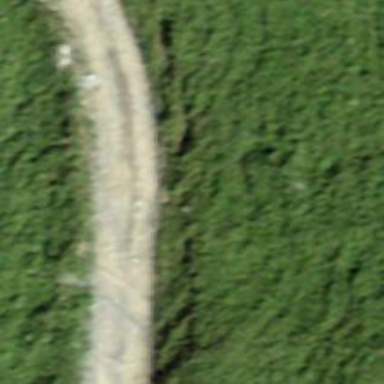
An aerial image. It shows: Unpaved track road with grade3 tracktype.